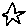
Label: star